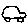
Label: car